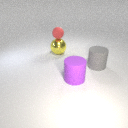
large gray rubber cylinder in front of large yellow metal sphere